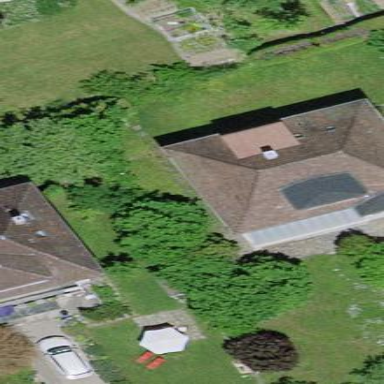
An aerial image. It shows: House with hipped roof.